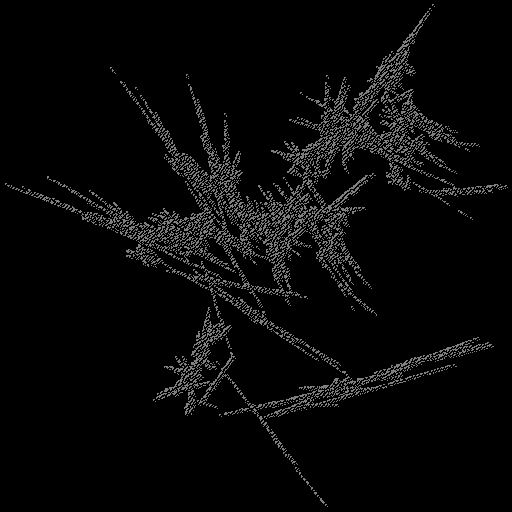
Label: groundpine